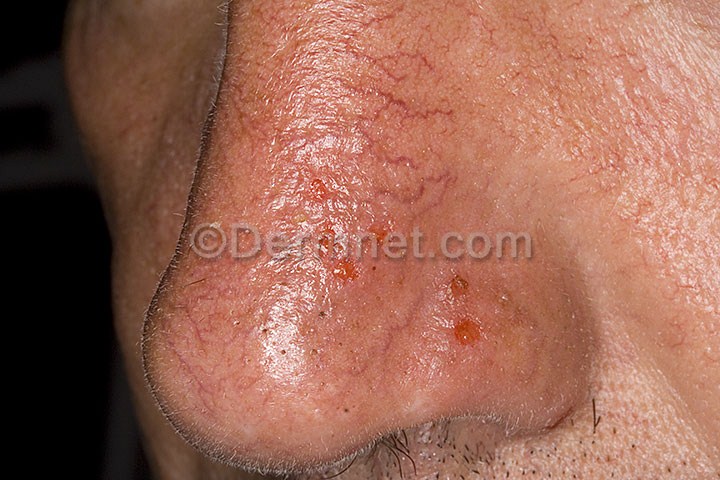
Disease: Warts Molluscum and other Viral Infections